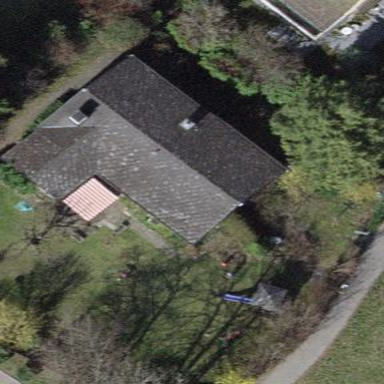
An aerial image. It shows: Building with tile roof.